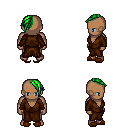
a pixel art fantasy rpg character, male body template, human, dark skin, brown robe, white pants, green long mohawk hairstyle, brown slippers, four views (front, back, left, right), 2x2 character sprite sheet, small pixel art, hard edges, no anti-aliasing